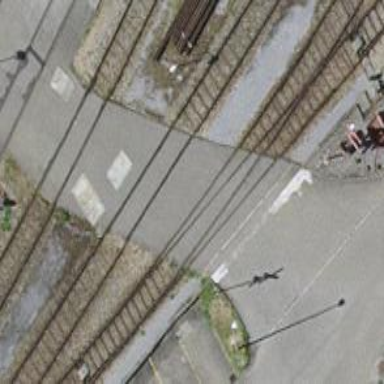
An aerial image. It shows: Level crossing along the railway.